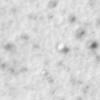
Label: no_change